Question: I am trying to check whether the radio button is checked or not. On basis of that, I will trigger some actions. I searched and found out is the method to do so. I use that method but the says .

'''
<CheckBox
android:id="@+id/cream"
android:layout_width="match_parent"
android:layout_height="wrap_content"
android:layout_marginTop="10dp"
android:layout_marginBottom="10dp"
android:checked="false"
android:paddingLeft="26dp"
android:text="Whipped Cream"
android:textSize="16sp" />
final CheckBox box = (CheckBox) findViewById(R.id.cream);
if (box.isChecked())
{
box.setChecked(false);
}
'''
Thank you in advance.
'''
import android.os.Bundle;
import android.util.Log;
import android.view.View;
import android.widget.CheckBox;
import android.widget.TextView;
import androidx.appcompat.app.AppCompatActivity;
'''
Having a similar problem now, with v
'''
final CheckBox whipped_cream_variable = (CheckBox) findViewById(R.id.whipped_cream);
boolean whipped_cream_has = whipped_cream_variable.isChecked();
Log.v("MainActivity", "Has whipped cream:" + whipped_cream_has);
'''
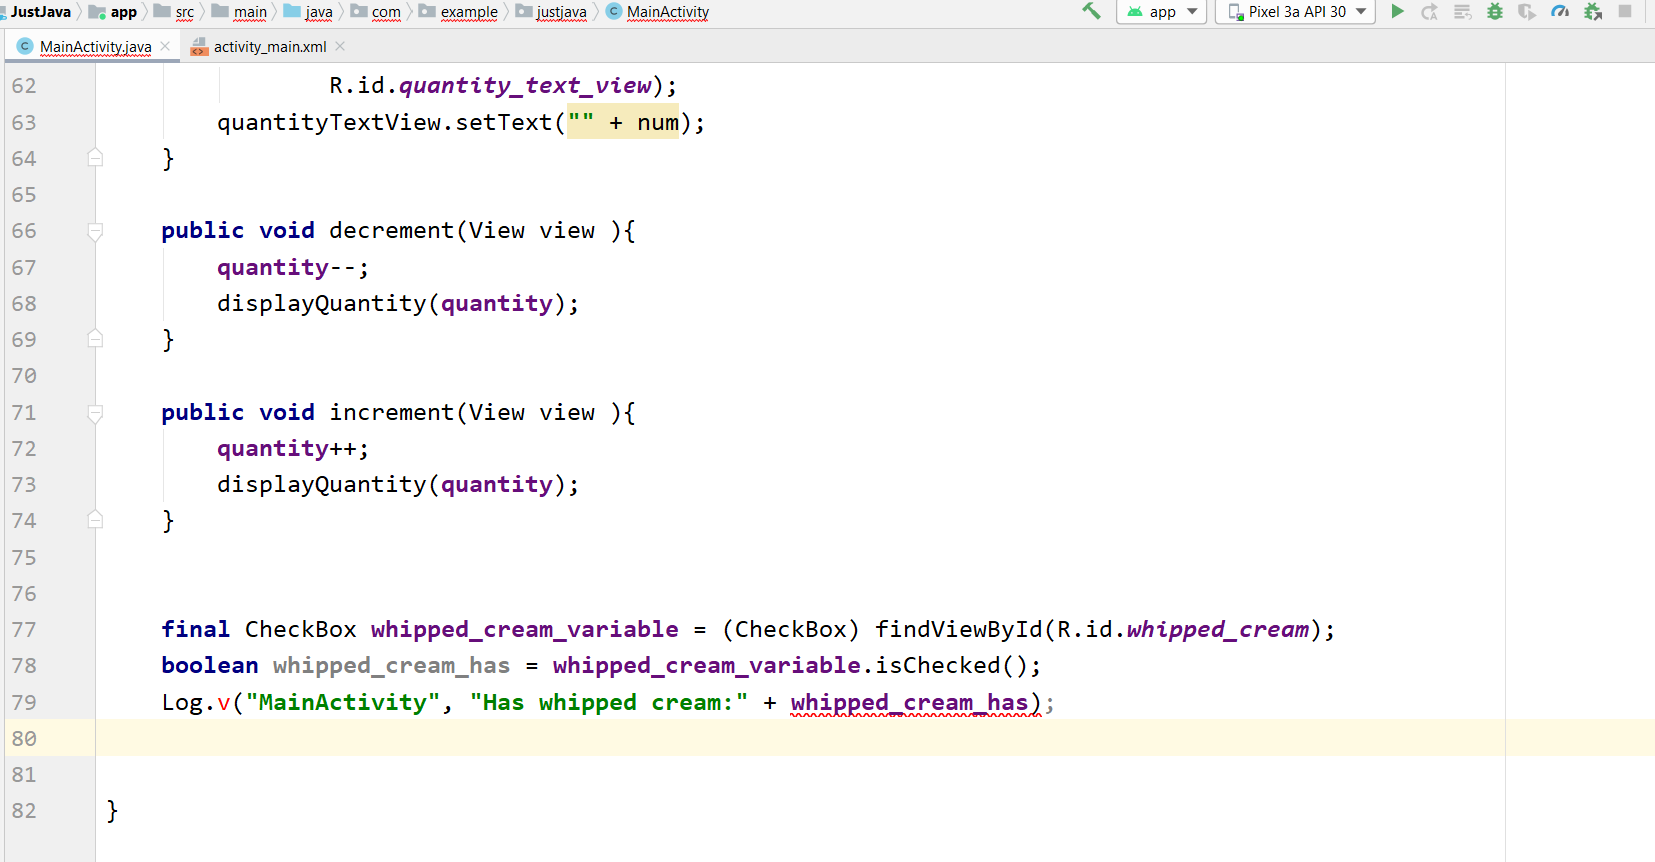
Answer: Dan Baruch solved the problem
1. try cleaning and rebuilding the project and
2. Try to put the statement in the trigger button